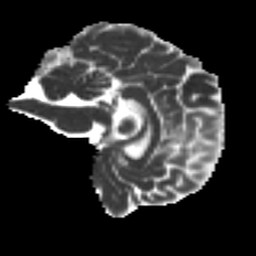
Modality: MD
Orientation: sagittal
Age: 29
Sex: male
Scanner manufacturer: ge
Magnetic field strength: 3 T
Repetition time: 7.8 s
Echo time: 0.0611 s